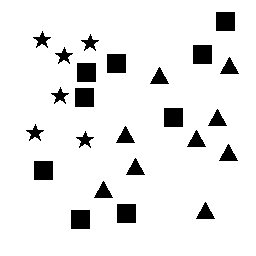
Squares: 9
Triangles: 9
Stars: 6
Total shapes: 24